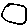
Label: moon